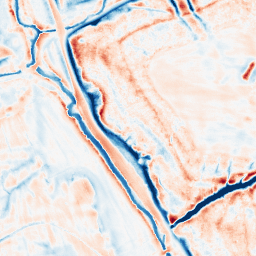
Category: edge_preserving
Decomposition family: bilateral
Decomposition parameters: d: 21
sigma_color: 150
sigma_space: 75
Upsampling method: sinc_blackman
Upsampling parameters: scale: 2
kernel_size: 16
Upsampling scale: 2